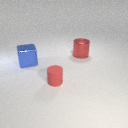
large red metal cylinder to the right of large blue metal cube